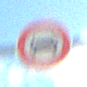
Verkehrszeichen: VerbotKraftwagen
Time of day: MorningAfternoon
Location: Outdoor (RoadRail)
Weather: PartlyCloudy
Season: NotSpecified
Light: Natural